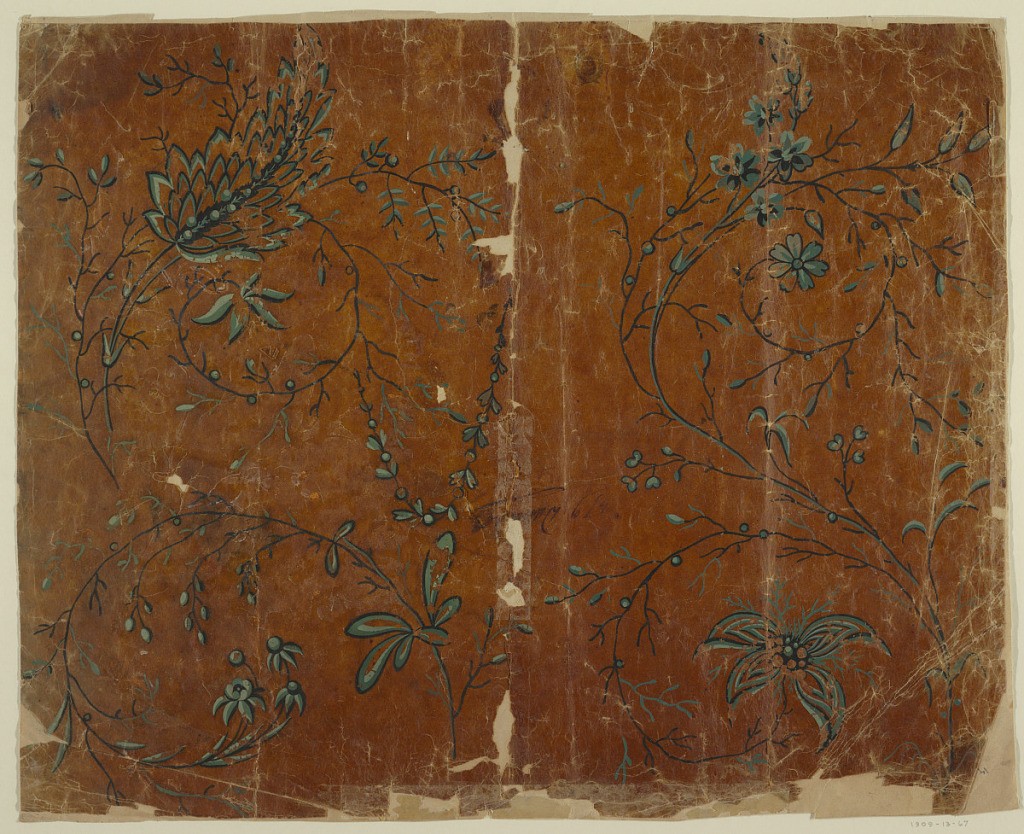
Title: Design for a Woven Fabric
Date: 1815-1840
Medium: Green gouache, black paint on oily tracing paper, mounted
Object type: Drawing
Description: Two bough scrolls are shown in a vertical row, at left. A festoon is suspended from the upper one. A rinceau composed of a flower stem rises at right.